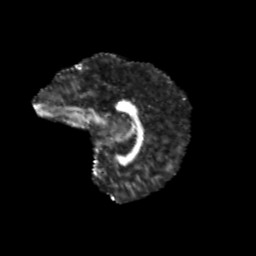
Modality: FA
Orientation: sagittal
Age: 11
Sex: female
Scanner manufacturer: siemens
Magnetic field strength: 3 T
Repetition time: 3.8 s
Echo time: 0.07 s